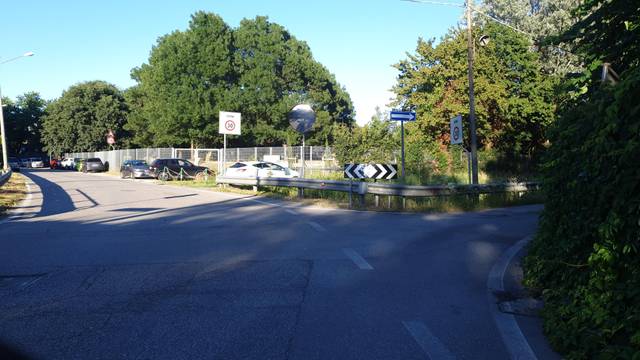
Region: Italy
Coordinates: 45.39, 11.861